A time-domain vibration trace from a rotating-machine test bench is shown. Classify the rotor condition as one of: normal, misalignment, unbalance, looseness.
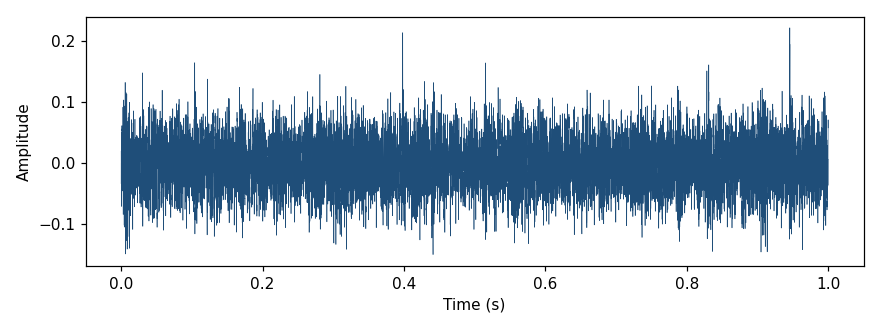
Answer: normal